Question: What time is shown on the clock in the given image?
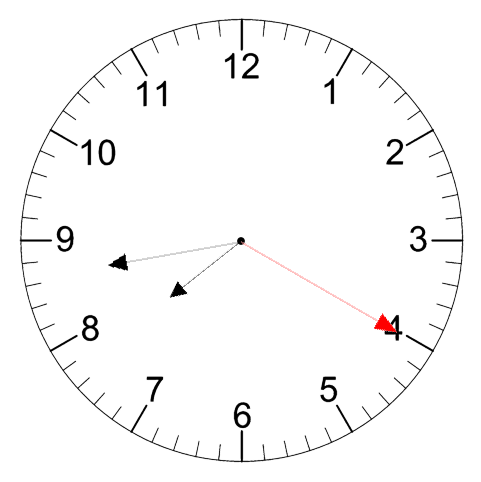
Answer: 07:43:20